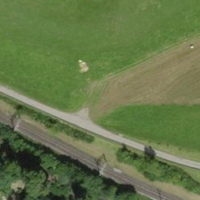
EUNIS habitat code: 24
Species observed at this site:
Milvus milvus